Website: walmart
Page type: customer-info-address
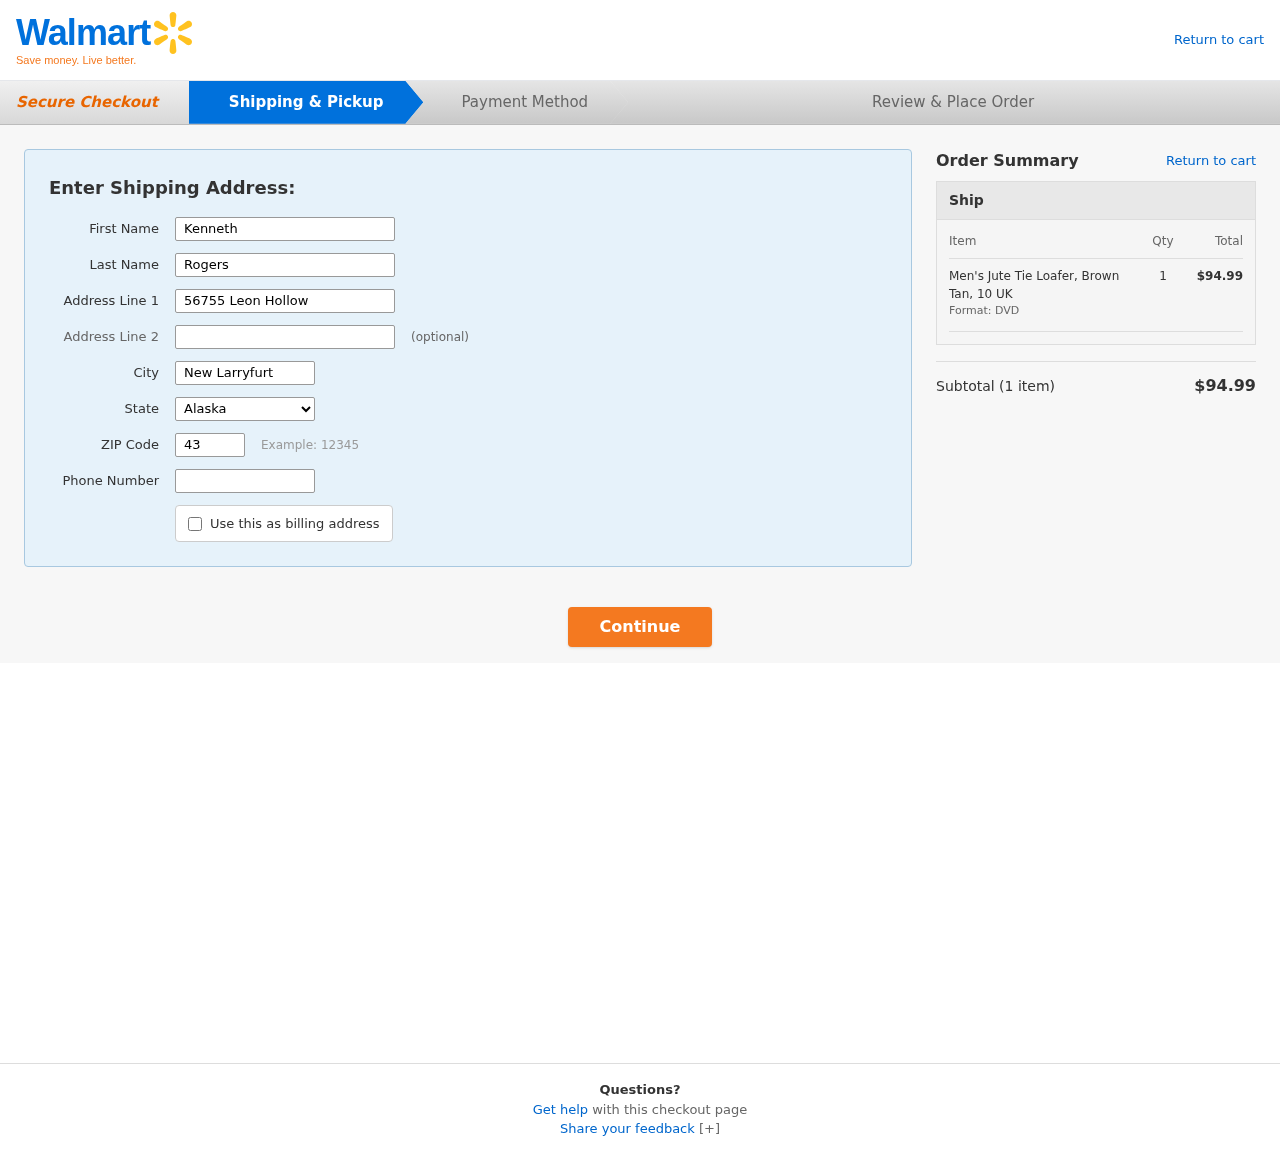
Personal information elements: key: PII_CITY
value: New Larryfurt
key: PII_FIRSTNAME
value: Kenneth
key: PII_LASTNAME
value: Rogers
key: PII_PHONE
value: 8959390084
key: PII_POSTCODE
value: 43402
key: PII_STATE
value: Alaska
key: PII_STREET
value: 56755 Leon Hollow
Product elements: key: PRODUCT1_NAME
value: Men's Jute Tie Loafer, Brown Tan, 10 UK
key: PRODUCT1_QUANTITY
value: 1
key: PRODUCT1_LINE_TOTAL
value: $94.99
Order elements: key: ORDER_NUM_ITEMS
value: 1
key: ORDER_SUBTOTAL
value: $94.99